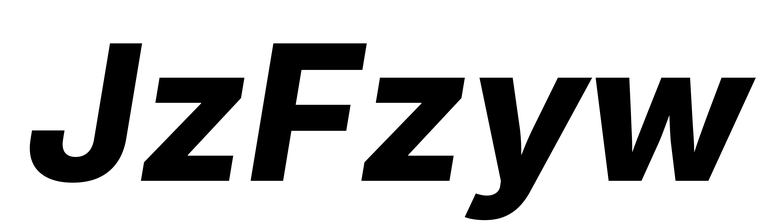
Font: Inter-Italic_ExtraBold_Italic